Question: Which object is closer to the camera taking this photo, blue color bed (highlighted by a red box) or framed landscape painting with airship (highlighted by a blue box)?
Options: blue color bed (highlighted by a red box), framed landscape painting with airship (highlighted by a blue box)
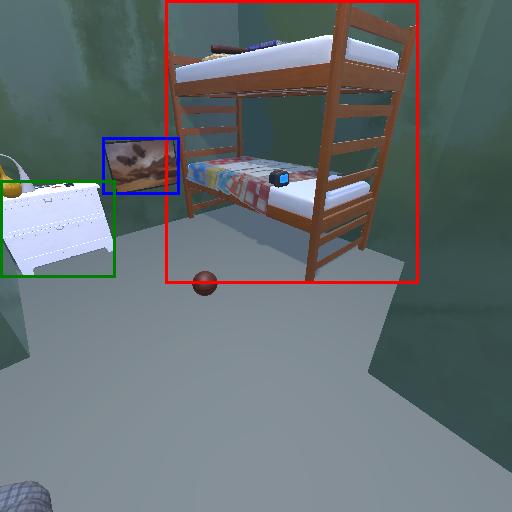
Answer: blue color bed (highlighted by a red box)